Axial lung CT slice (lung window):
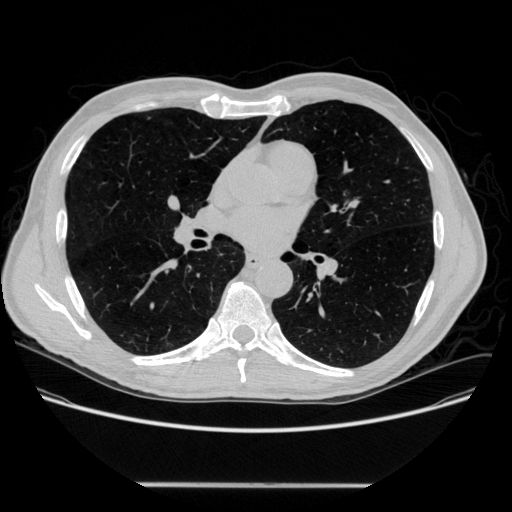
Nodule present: no